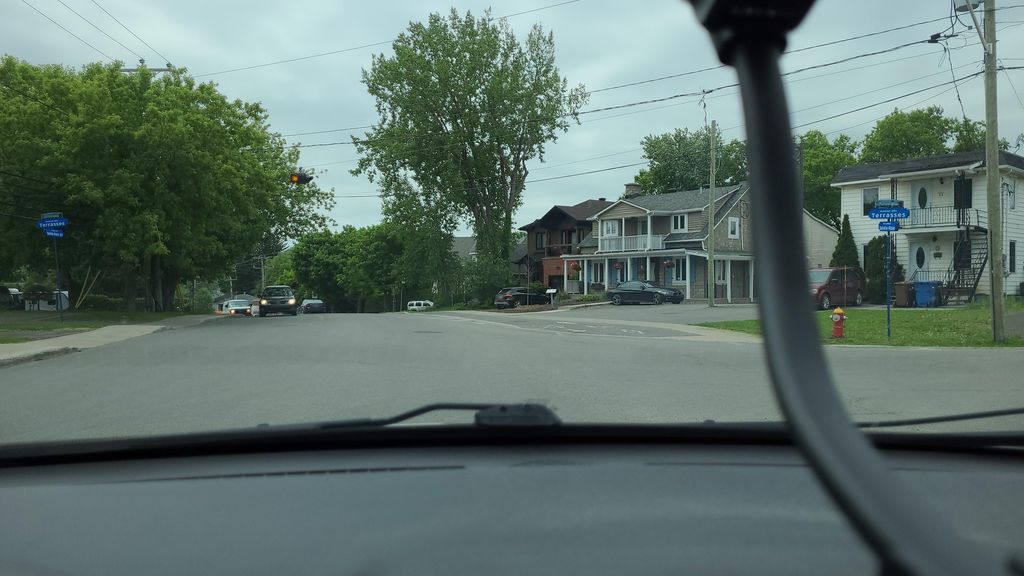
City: montreal